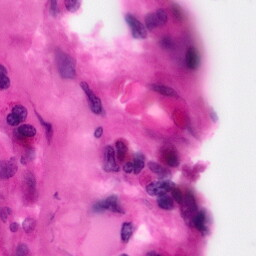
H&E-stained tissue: Pancreatic